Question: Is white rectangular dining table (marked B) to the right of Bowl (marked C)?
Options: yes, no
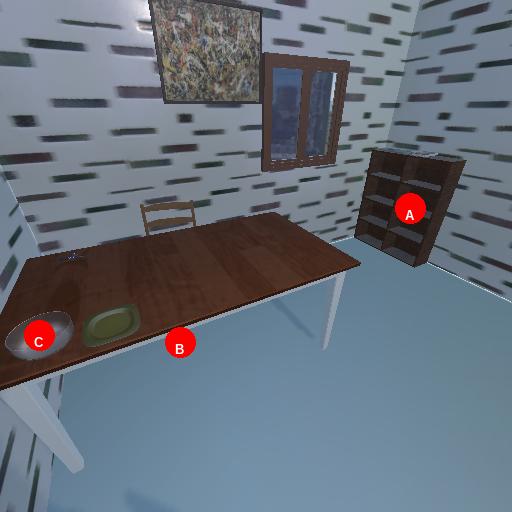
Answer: yes